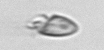
Label: Katodinium_or_Torodinium